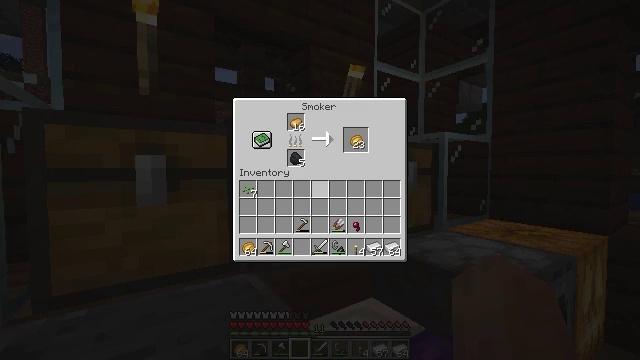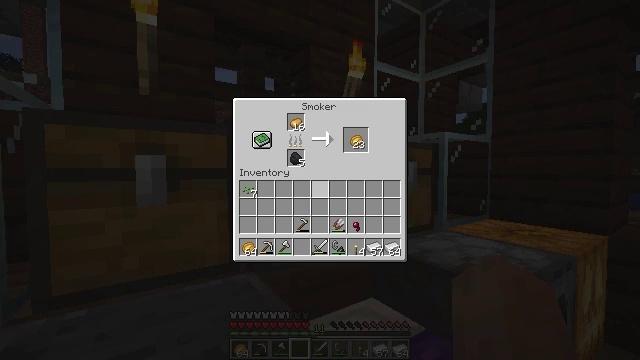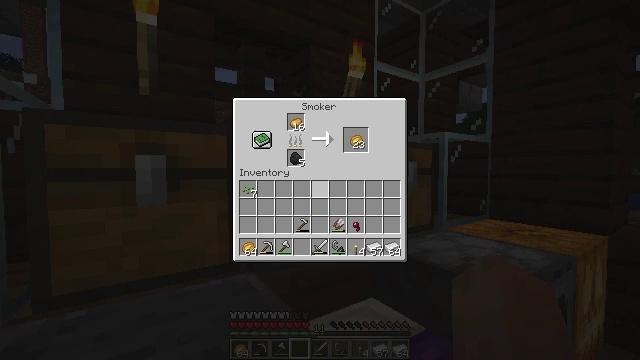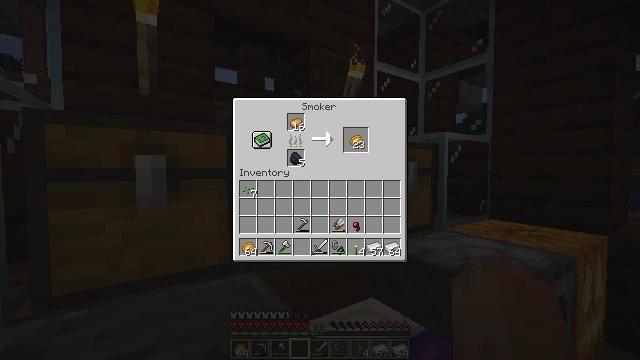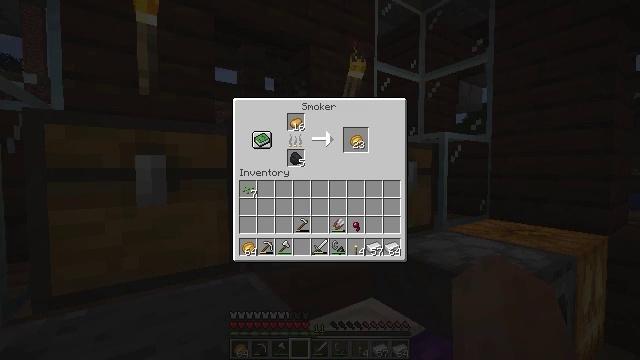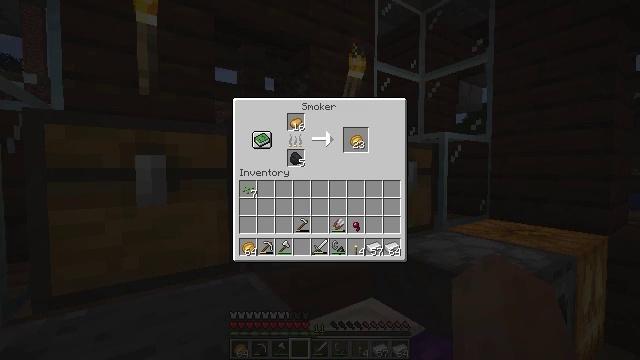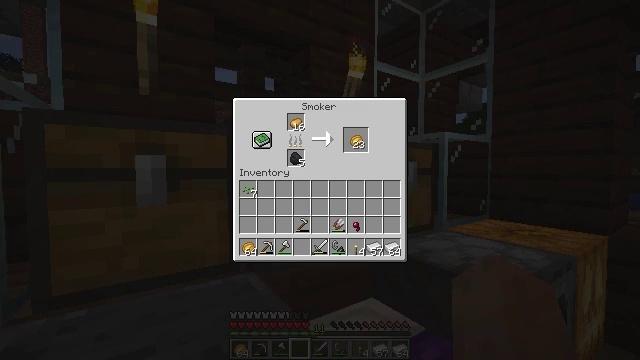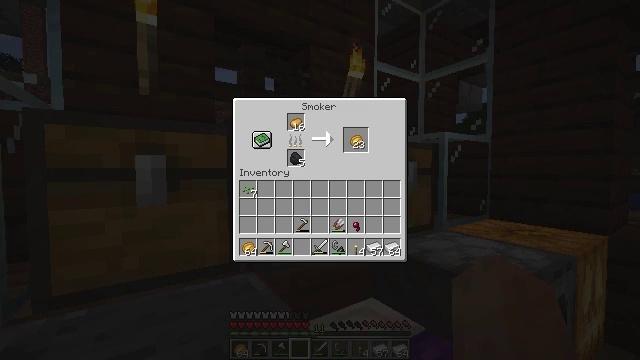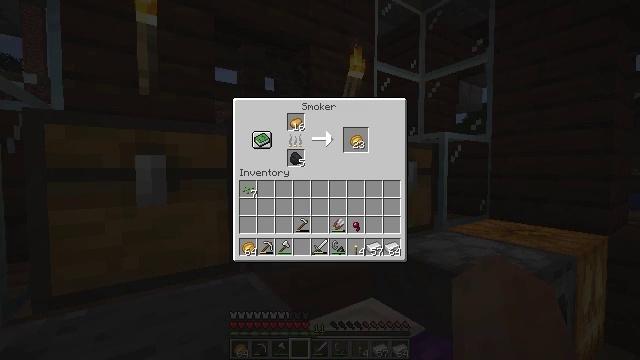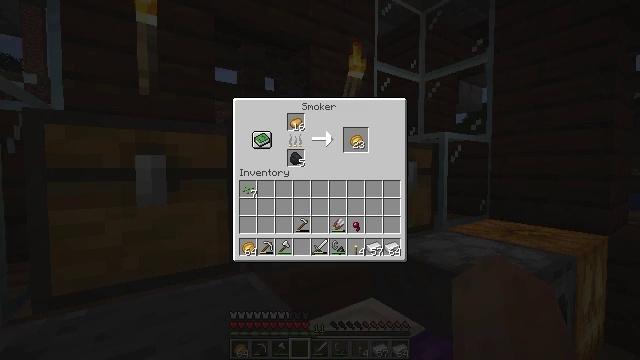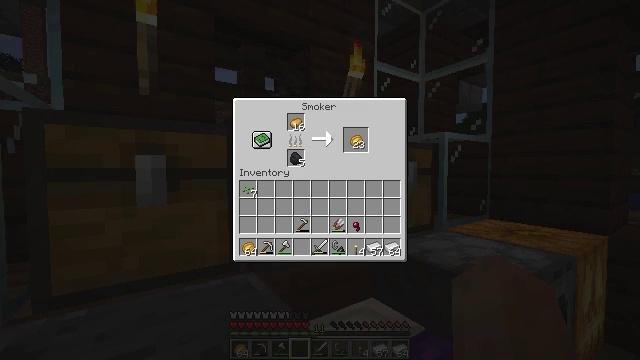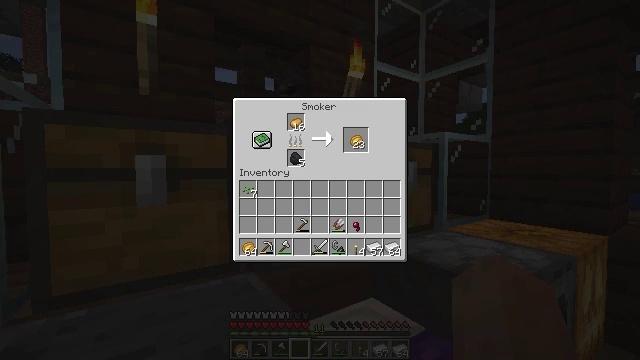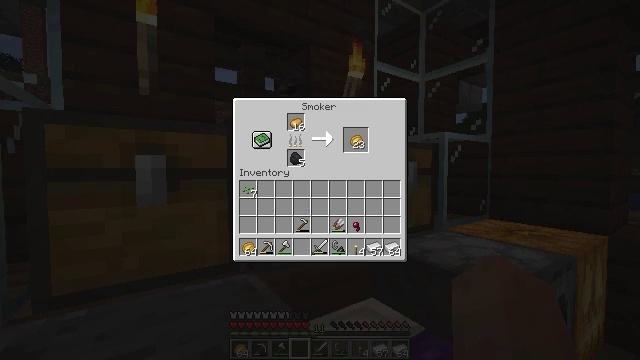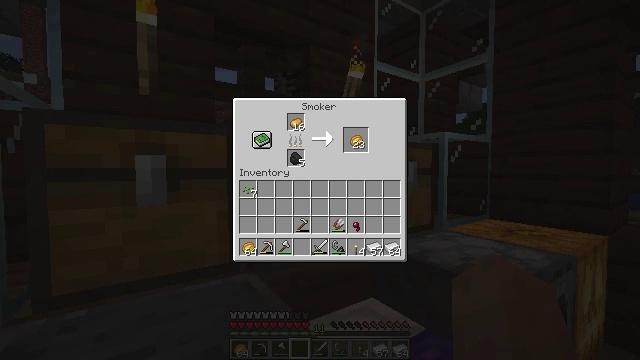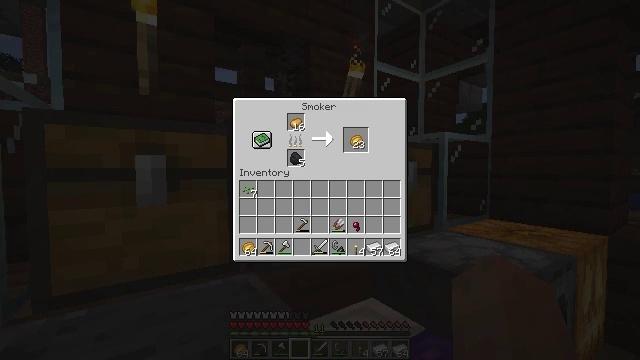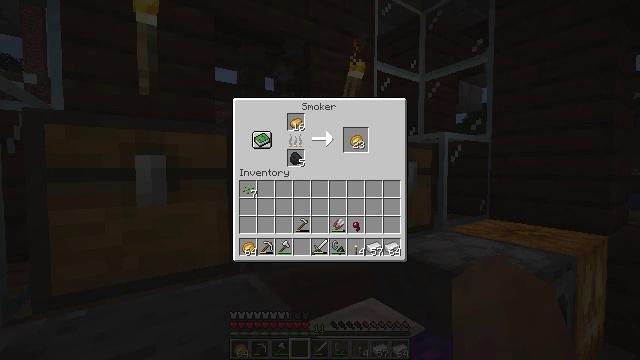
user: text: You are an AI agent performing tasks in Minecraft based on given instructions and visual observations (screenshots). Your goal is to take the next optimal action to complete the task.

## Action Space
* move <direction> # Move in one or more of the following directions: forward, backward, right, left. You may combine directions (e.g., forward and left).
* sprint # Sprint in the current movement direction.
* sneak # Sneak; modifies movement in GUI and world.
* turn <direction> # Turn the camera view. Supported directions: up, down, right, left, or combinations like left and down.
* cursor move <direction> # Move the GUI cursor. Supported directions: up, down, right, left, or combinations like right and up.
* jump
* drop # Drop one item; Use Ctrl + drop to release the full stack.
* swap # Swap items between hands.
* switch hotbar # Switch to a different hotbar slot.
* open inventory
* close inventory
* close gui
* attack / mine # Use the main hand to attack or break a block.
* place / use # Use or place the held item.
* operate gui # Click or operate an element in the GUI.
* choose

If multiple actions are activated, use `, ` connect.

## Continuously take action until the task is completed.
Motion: motion action
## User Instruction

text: Gather dirt.
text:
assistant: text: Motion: no_op
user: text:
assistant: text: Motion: no_op
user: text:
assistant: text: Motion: no_op
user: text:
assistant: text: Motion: no_op
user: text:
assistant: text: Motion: cursor move right
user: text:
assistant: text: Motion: cursor move right
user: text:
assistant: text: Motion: cursor move right and up
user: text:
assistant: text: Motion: no_op
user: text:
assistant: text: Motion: no_op
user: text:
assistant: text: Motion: no_op
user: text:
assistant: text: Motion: no_op
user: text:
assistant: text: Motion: no_op
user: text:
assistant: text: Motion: no_op
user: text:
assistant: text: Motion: no_op
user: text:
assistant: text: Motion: no_op
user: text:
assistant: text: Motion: no_op
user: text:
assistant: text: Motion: no_op
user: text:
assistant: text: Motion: no_op
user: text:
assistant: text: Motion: no_op
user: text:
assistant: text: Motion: no_op
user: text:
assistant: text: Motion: no_op
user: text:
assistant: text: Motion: no_op
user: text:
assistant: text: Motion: no_op
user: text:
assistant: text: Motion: no_op
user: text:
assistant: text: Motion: cursor move right
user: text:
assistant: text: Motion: cursor move right
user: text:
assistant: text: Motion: no_op
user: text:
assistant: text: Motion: no_op
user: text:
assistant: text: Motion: no_op
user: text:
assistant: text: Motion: no_op